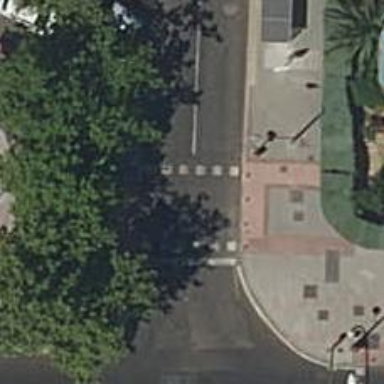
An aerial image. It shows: Road crossing with traffic signals.